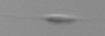
Label: Cylindrotheca_morphotype1